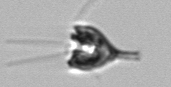
Label: Pyramimonas_longicauda